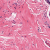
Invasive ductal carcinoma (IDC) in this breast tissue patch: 0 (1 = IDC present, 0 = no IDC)